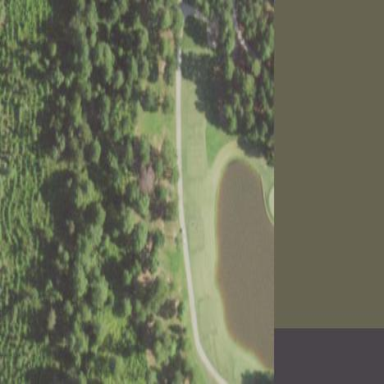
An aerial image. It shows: Water hazard in golf course. The hazard is natural water feature.